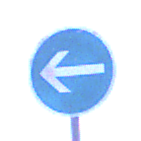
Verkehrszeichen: VorgeschriebeneFahrtrichtungHierLinks
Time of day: SunriseSunset
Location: Outdoor (Urban)
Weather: Overcast
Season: NotSpecified
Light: Natural